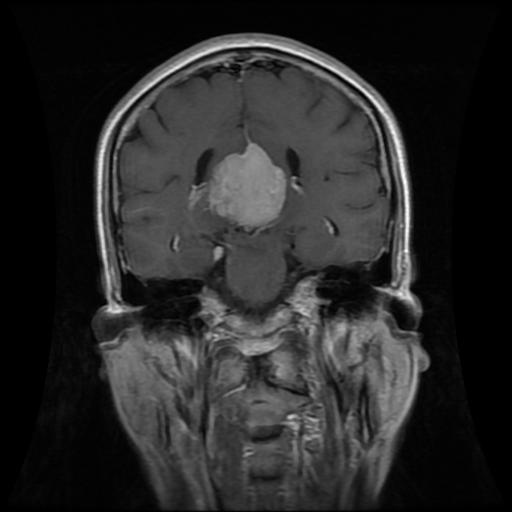
Label: meningioma